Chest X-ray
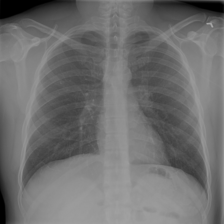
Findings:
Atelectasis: negative
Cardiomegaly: negative
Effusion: negative
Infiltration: negative
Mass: negative
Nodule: negative
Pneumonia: negative
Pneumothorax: negative
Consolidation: negative
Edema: negative
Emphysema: negative
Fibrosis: negative
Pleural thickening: negative
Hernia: negative